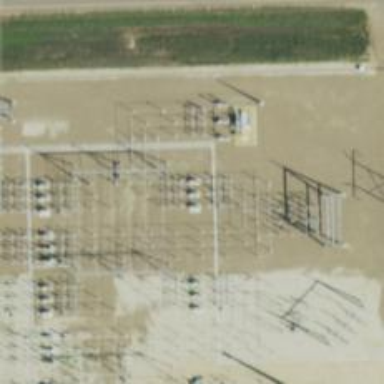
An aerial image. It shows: Switch for power supply.